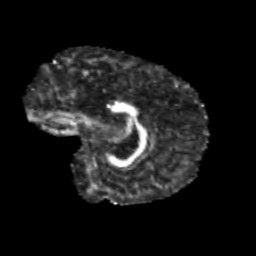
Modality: FA
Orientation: sagittal
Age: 13
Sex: female
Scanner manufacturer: siemens
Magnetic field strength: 3 T
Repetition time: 3.8 s
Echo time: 0.07 s